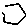
Label: hexagon